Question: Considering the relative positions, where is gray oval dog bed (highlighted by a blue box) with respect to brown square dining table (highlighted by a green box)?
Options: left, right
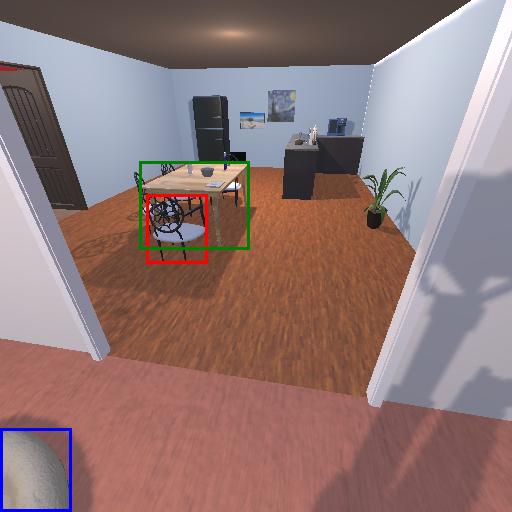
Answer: left